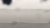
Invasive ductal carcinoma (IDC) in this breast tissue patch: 0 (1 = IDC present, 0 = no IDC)